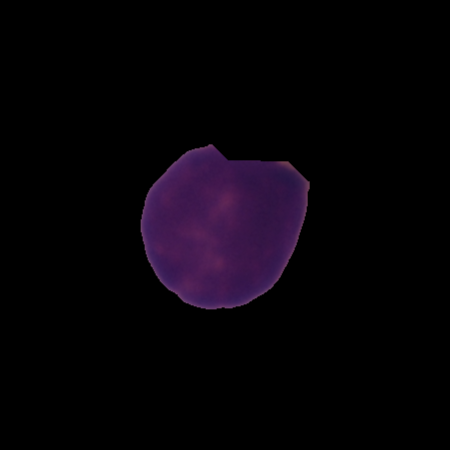
Label: healthy